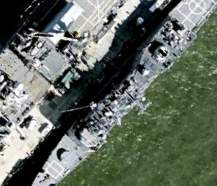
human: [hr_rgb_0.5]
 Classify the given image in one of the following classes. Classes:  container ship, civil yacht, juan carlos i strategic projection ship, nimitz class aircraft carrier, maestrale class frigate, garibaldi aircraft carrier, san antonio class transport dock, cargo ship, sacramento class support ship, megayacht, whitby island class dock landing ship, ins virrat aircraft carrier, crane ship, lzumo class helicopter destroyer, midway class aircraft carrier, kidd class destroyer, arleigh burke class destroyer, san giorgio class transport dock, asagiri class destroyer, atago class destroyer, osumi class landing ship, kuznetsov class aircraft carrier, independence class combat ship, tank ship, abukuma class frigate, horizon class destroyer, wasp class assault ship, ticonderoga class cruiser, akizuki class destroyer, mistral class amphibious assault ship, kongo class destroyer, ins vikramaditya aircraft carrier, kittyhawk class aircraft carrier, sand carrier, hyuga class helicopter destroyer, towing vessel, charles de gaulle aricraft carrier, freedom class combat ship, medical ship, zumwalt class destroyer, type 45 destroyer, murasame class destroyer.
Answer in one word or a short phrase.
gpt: Ticonderoga class cruiser